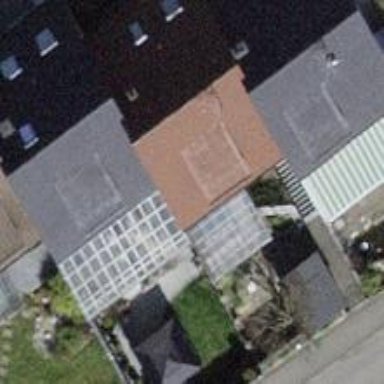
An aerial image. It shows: Gabled roof house.